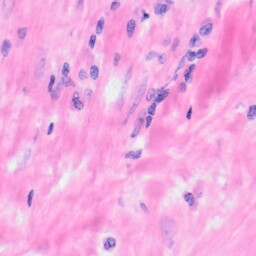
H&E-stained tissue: Kidney